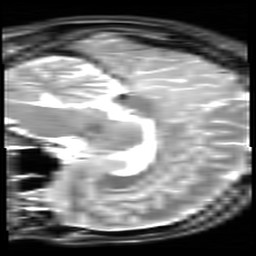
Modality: inplaneT2
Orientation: sagittal
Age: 23
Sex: male